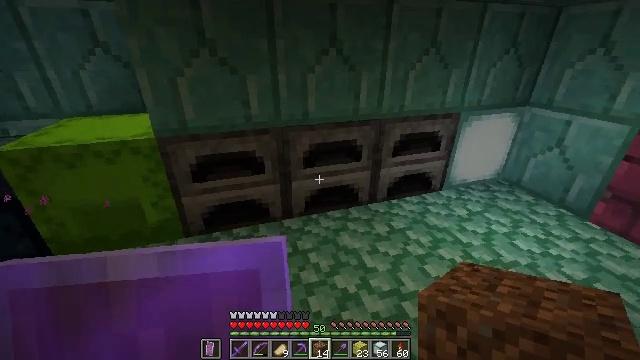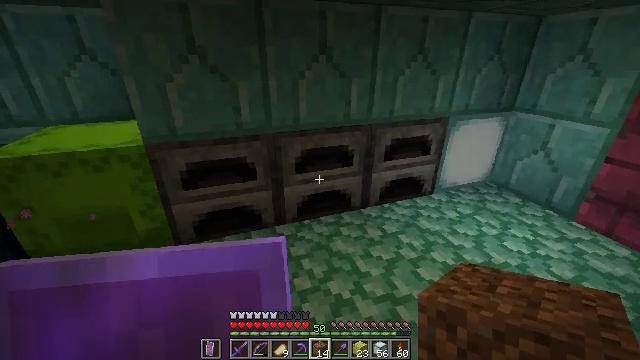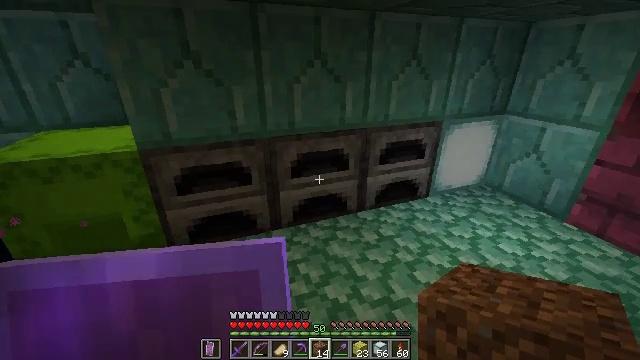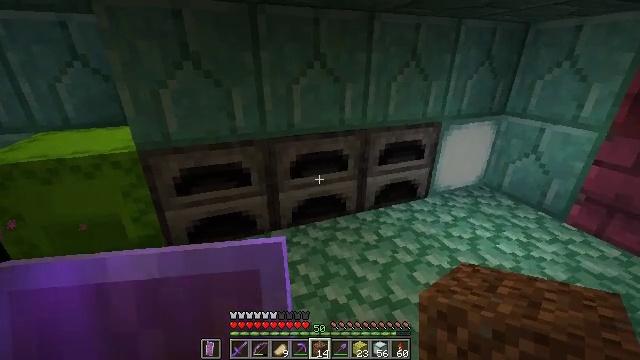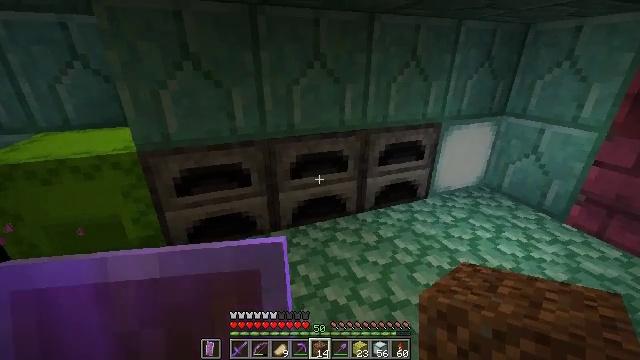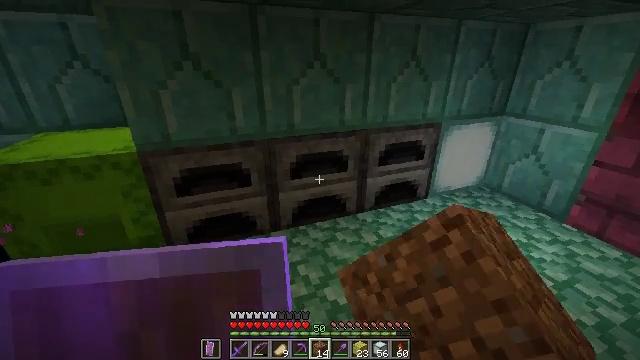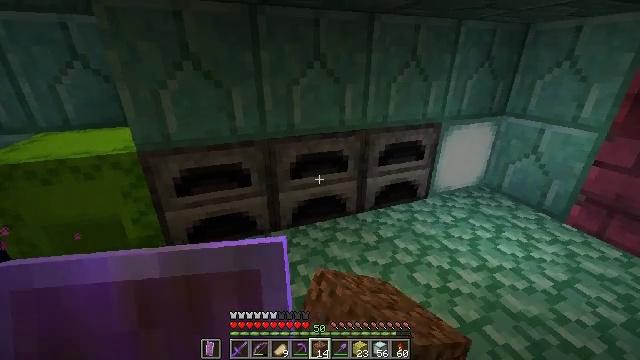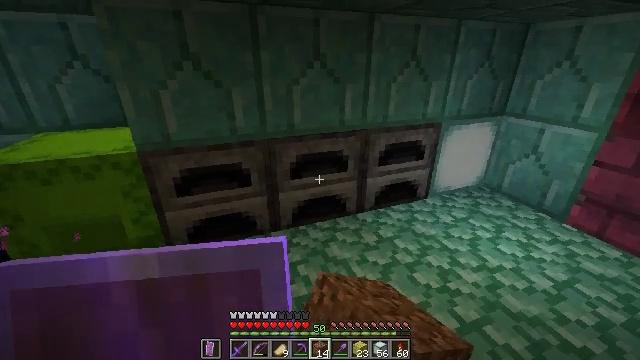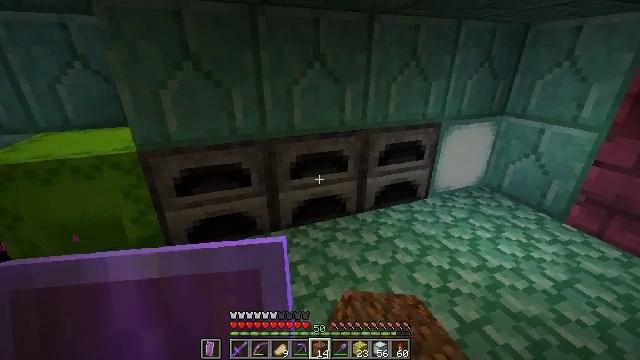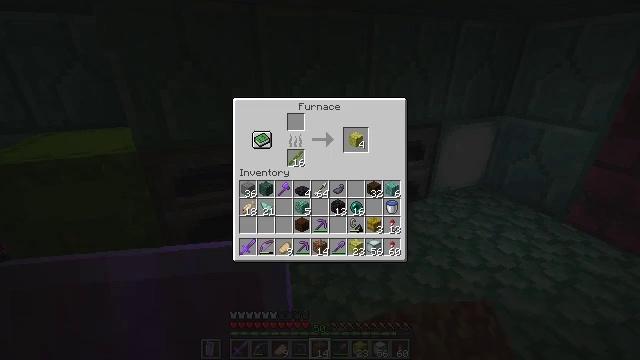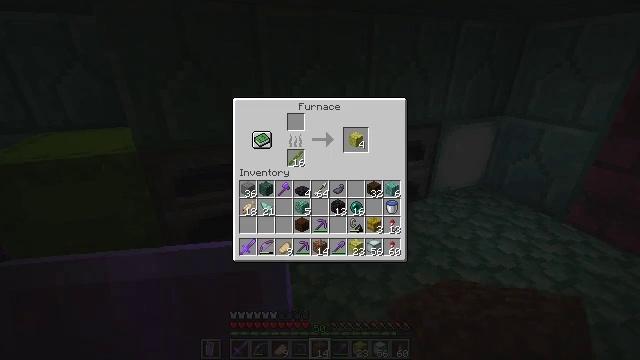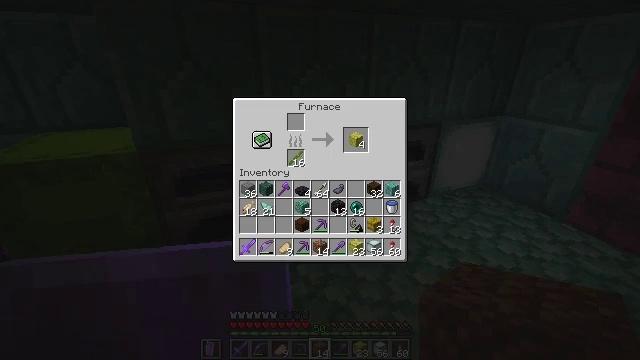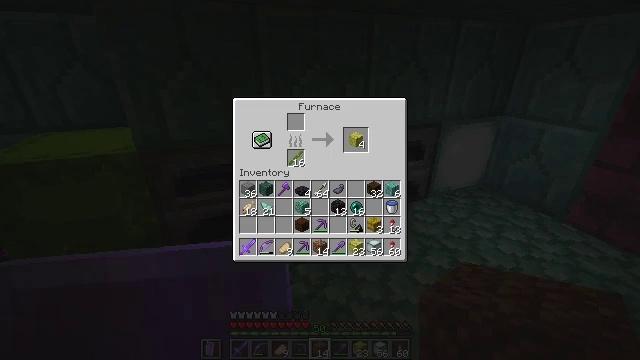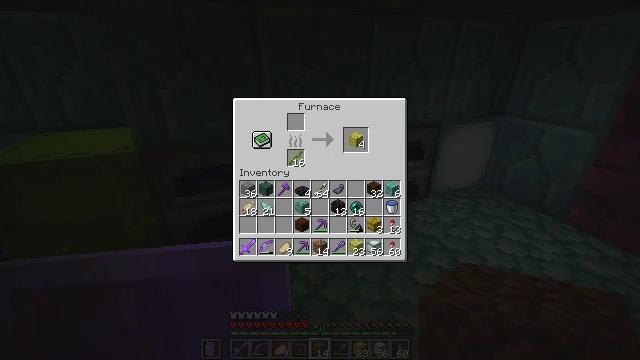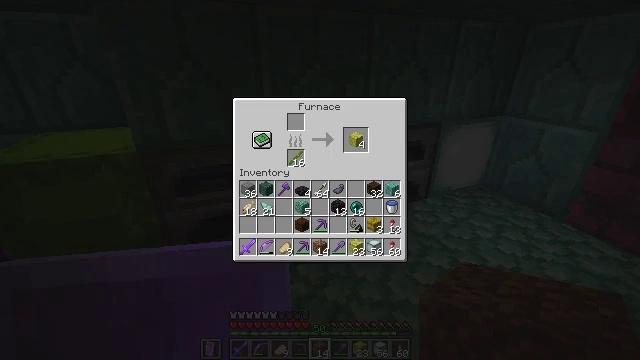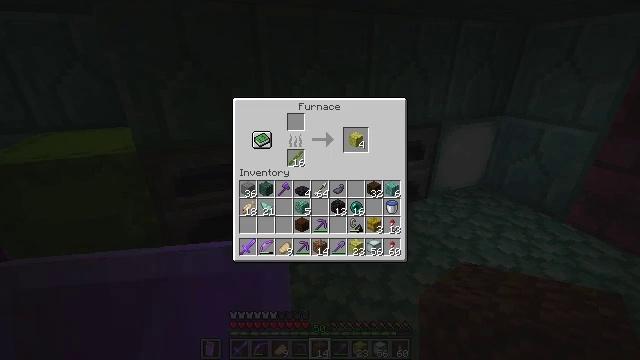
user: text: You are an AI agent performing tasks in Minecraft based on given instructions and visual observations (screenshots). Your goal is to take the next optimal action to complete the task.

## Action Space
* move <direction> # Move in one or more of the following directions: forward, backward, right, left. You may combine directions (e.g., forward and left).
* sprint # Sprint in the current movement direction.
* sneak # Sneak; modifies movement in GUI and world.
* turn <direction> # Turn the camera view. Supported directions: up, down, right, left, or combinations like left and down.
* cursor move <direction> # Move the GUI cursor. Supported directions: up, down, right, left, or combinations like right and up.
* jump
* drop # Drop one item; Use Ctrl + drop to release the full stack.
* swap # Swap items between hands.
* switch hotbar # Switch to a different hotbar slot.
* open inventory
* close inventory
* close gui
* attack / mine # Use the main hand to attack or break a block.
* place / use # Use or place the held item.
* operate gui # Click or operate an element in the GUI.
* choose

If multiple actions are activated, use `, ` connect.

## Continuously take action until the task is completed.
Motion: motion action
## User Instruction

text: craft item sponge
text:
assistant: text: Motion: turn right and up
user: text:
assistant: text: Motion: turn right
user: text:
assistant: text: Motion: no_op
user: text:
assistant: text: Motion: use / place
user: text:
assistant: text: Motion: use / place
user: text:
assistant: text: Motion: use / place
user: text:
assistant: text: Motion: no_op
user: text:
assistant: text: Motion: no_op
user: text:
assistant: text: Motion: turn right
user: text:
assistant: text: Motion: no_op
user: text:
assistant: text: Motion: turn right
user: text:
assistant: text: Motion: turn right
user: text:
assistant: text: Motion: no_op
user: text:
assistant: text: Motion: no_op
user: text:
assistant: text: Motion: sneak
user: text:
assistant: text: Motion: sneak
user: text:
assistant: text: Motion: sneak
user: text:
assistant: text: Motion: sneak
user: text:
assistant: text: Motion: sneak
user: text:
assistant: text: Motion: sneak
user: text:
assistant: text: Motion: sneak
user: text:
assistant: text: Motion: sneak
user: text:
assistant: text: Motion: sneak, attack / mine
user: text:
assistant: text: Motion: sneak, attack / mine
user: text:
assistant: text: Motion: sneak, attack / mine
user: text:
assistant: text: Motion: sneak
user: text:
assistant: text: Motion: no_op
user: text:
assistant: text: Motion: no_op
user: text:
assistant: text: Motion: no_op
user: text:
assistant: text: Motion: no_op